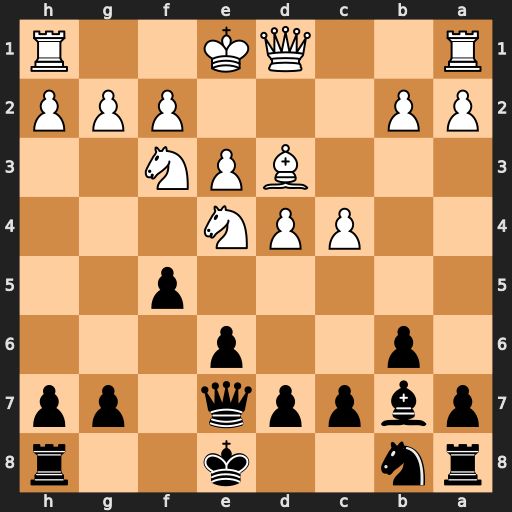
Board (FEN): rn2k2r/pbppq1pp/1p2p3/5p2/2PPN3/3BPN2/PP3PPP/R2QK2R
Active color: b
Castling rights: KQkq
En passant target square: -
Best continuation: fxe4 Be2 exf3